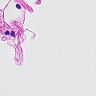
Metastatic tissue present: no